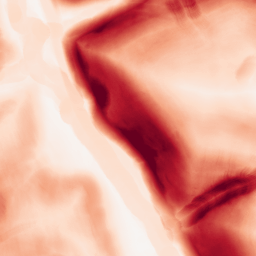
Category: morphological
Decomposition family: morphological_gradient
Decomposition parameters: size: 10
shape: disk
Upsampling method: quadratic
Upsampling parameters: scale: 4
Upsampling scale: 4